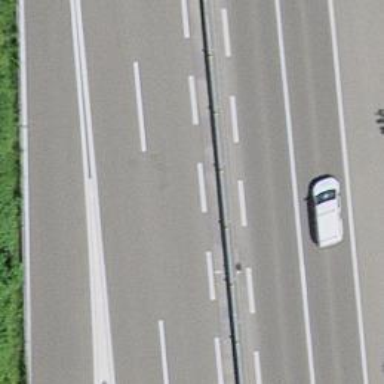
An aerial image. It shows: Motorway junction.